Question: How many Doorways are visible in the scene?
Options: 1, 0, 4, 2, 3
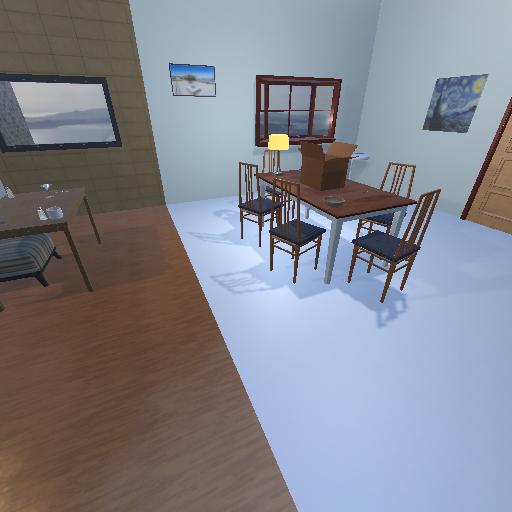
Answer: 1